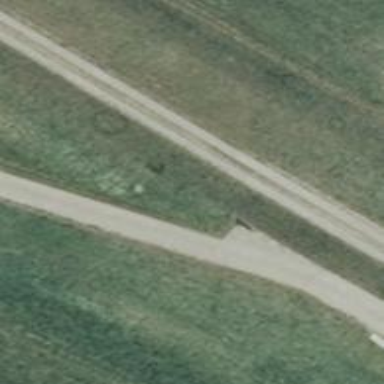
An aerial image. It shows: Grass track with Grade 4 tracktype.